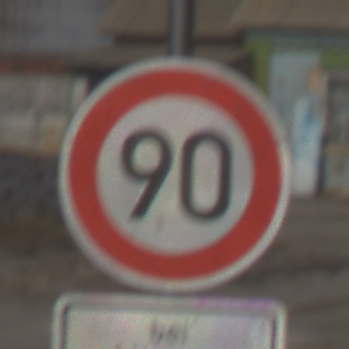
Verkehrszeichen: Geschwindigkeit90
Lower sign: BeiNaesse
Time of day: Midday
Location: Outdoor (Suburban)
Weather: PartlyCloudy
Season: NotSpecified
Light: Natural